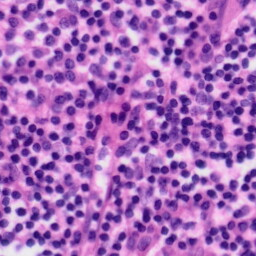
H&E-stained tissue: Tonsil